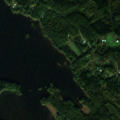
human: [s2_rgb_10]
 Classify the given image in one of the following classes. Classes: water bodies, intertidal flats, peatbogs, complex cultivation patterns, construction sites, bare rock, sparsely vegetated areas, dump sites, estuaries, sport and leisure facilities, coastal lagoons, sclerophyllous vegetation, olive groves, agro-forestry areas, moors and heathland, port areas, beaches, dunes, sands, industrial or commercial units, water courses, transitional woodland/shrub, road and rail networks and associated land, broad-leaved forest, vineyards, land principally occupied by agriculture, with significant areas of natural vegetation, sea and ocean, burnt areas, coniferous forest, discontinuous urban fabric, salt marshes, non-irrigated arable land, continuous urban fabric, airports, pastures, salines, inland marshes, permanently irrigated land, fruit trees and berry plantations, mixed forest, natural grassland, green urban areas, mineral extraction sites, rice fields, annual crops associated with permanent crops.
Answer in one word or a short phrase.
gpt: broad-leaved forest, mixed forest, water bodies